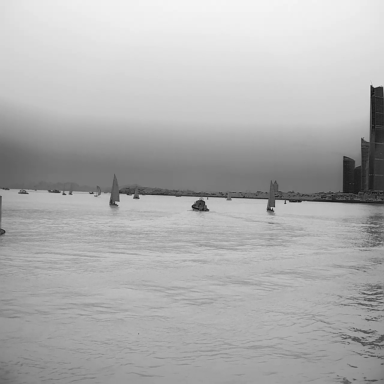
There are 13 objects shown in the infrared image, including a canoe, seven sailboats, four bulk_carriers, and a container_ship.